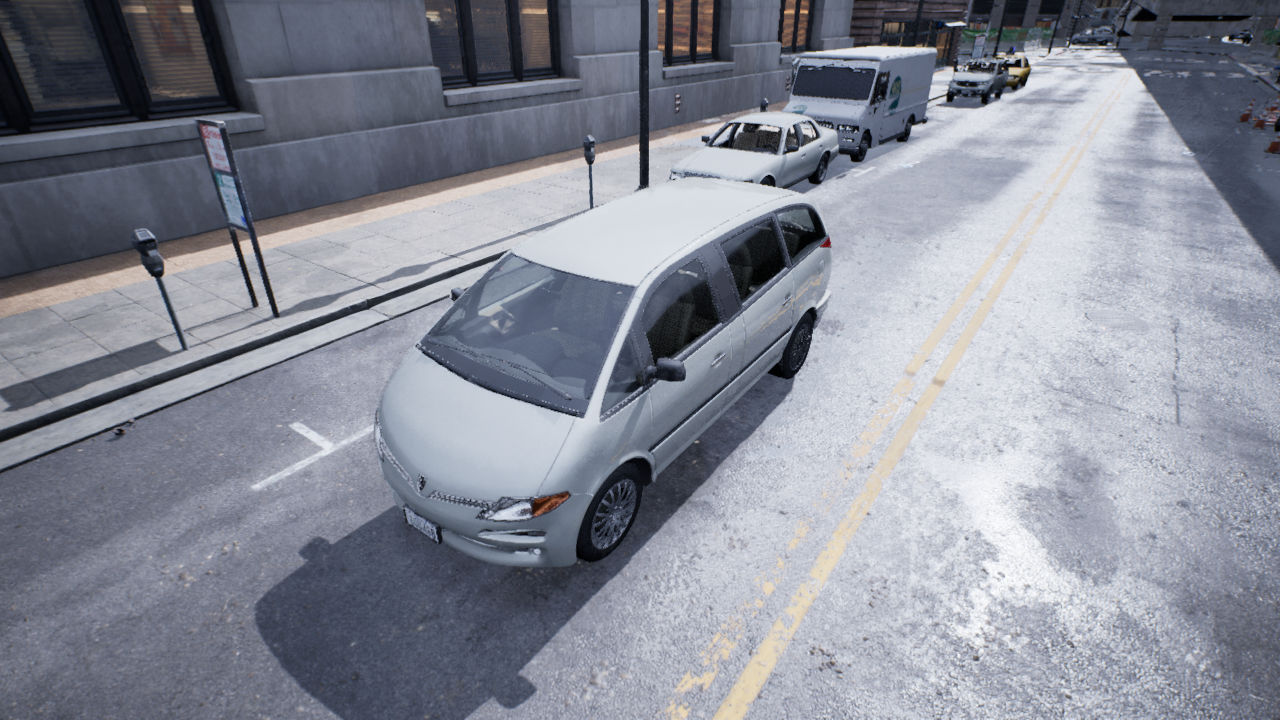
Venue: downtown
Lighting: overcast
Vehicle rig: minivan